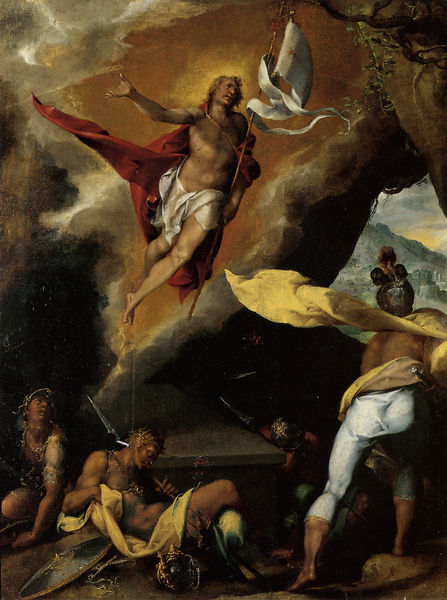
Titel: Auferstehung Christi
Künstler: Bartholomäus Spranger
Standort: Prag
Institution: Nationalgalerie
Schlagwörter: baum, berg, blau, blätter, gemälde, gewitter, hand, himmel, kampf, lendenschurz, mann, umhang, weiß, wolken, bäume, gelb, grün, landschaft, menschen, ocker, stadt, äste, bewegung, braun, grau, licht, mund, männer, nase, orange, rücken, schwarz, tisch, ausblick, rot, tuch, wolke, hose, augen, barock, kleidung, leinen, sockel, stein, tod, tof, tot, toter, bild, öl, morgen, kirche, rauch, sonne, boden, gewand, gold, mantel, tücher, gewänder, höhle, fliegen, engel, beine, bewegt, bein, füße, liegen, schlafen, italien, stab, fahne, flagge, hosen, berge, fels, gebirge, kette, halm, banner, flattern, lanze, soldaten, homme, jaune, sitzt, kammer, platte, knie, waden, leuchten, barfuss, neger, schwarze, eingang, schild, erschrecken, hintegrund, lendentuch, burg, kreuz, wurzel, flug, schweben, nakt, rückenfigur, loch, blanc, waffen, soldat, tote, leinwand, helm, altar, schein, öffnung, helme, heiligenschein, eiß, schwarzer, nimbus, ausgestreckt, christus, grab, jesus, jesus christus, leichnam, ostern, wunden, wundmale, krieger, müde, assis, rouge, hellebarde, wächter, heiliger, auffahrt, drapé, heilige, märtyrer, speer, ankunft, christ, gloriole, lumière, mort, erzengel, soleil, ciel, paysage, peinture, main, seele, auferstehung, ausbruch, épée, aureole, himmelfahrt, michael, standarte, montagne, arfuss, tombe, sommeil, sarkophag, grabkammer, erregung, nuage, diagonale, grablege, schächer, grabstein, ange, cape, casque, glorie, überwältigt, gabriel, morgendämmerung, passion, drapeau, grabplatte, soldats, paradis, divin, aufgerissen, baroque, dieu, schergen, bras, bouclier, lance, tempete, combat, saint, hohle, armes, auferstanden, sargdeckel, bible, fumee, rückenansich, religion, nudité, pantalon, uniforme, morts, auferstandene, befsestigung, culotte, envol, geqand, grotte, heiligenstein, hosew, michel, oriflamme, quatre, ressuscite, resurrection, saint michel, scwet, scène, solddat, steindeckel, tombeau, étoffes, évangiles, ann, peur, garde, apparition, ascension, nu, resurection, végétation, blessé, etendard, torse nu, caverne, gardes, vol, plumeau, deces, am grab, paix, obscurité, soldtas, paques, lierre, casaue, rameau, étandard, étandart, maelstrom, im himmel7, wedelt